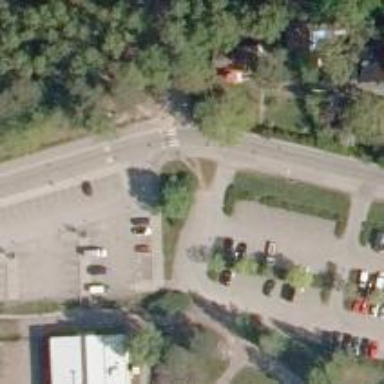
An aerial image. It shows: Uncontrolled road crossing.